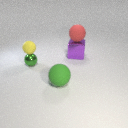
large green rubber sphere to the left of large purple metal cube